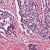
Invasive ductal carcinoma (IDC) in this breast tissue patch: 1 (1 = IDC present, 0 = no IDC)